Question: '''
<html>
<head>
<style>
(All but div) {
padding-left: 100px;
}
</style>
</head>
<body>
<div style="background-color: blue;">This is a div</div>
This is not a div
</body>
</html>
'''
What could I replace (All but div) with to apply 100px padding on the left to the text, "This is not a div", without moving actual blue div itself?

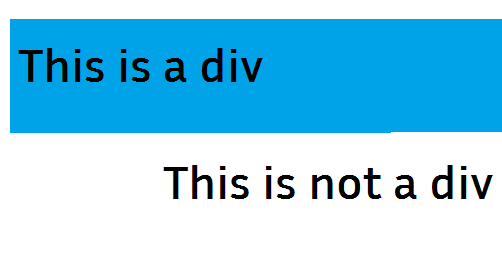
Answer: You can't apply CSS in that way, but you could use negative margins:
'''
body {
padding-left: 100px;
}
div {
margin-left: -100px;
background-color: lightblue;
}
'''
'''
<html>
<body>
<div>This is a div</div>
This is not a div
</body>
</html>
'''